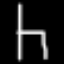
Label: chair